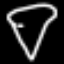
Label: diamond